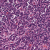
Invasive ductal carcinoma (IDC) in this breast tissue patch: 1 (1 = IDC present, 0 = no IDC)